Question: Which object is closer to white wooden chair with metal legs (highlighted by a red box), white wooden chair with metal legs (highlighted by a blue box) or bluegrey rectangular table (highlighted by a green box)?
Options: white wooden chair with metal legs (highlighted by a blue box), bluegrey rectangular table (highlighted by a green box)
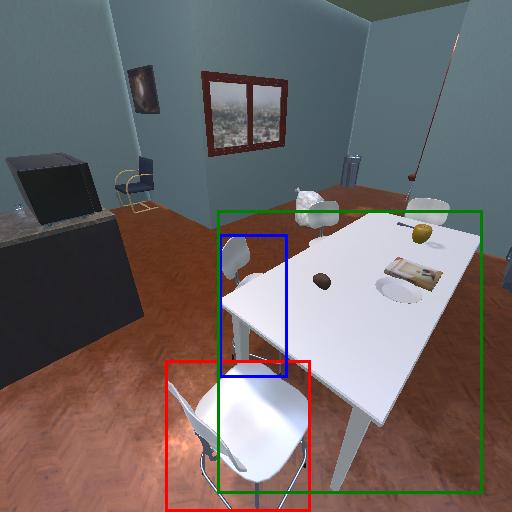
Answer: white wooden chair with metal legs (highlighted by a blue box)